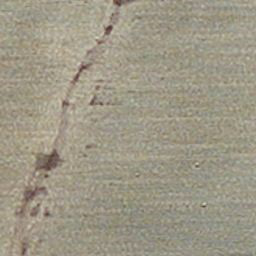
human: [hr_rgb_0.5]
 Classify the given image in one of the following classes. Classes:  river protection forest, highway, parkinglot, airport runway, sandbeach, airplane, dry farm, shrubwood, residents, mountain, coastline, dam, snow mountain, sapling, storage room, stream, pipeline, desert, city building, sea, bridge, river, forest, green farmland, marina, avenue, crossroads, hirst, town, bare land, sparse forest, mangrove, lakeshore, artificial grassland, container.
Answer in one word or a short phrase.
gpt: dry farm